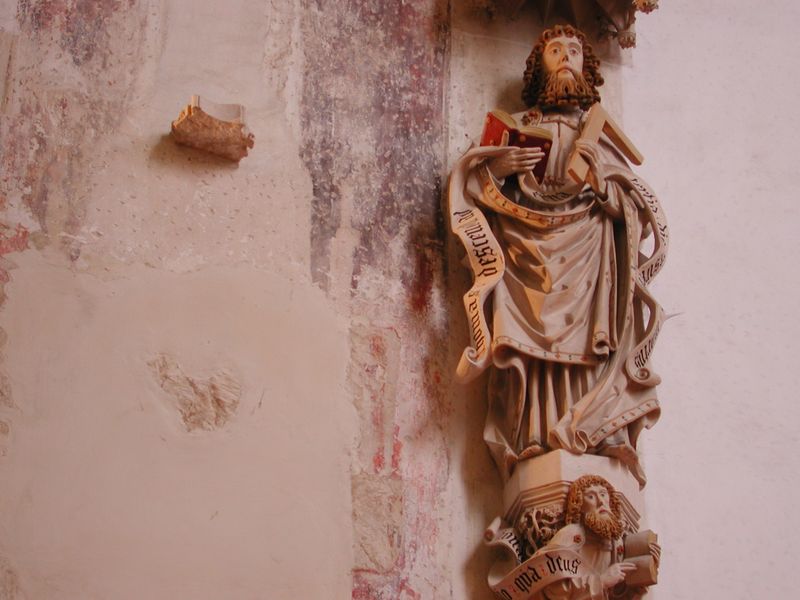
Titel: Blaubeuren, Klosterkirche
Standort: Blaubeuren, Klosterkirche (EU - D - BW)
Schlagwörter: mann, umhang, braun, holz, rot, bart, blond, wand, band, falten, stein, kirche, figur, gewand, mantel, locken, skulptur, statue, schrift, mauer, plastik, buch, werkzeug, heiliger, hierarchie, alleine, emblem, schriftband, apostel, figure, alleine sein, bewacht werden, strng, unbamherzig